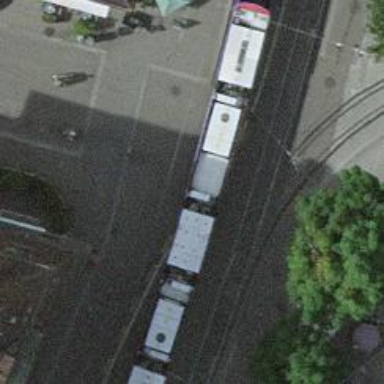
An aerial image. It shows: Tram level crossing on the railway.